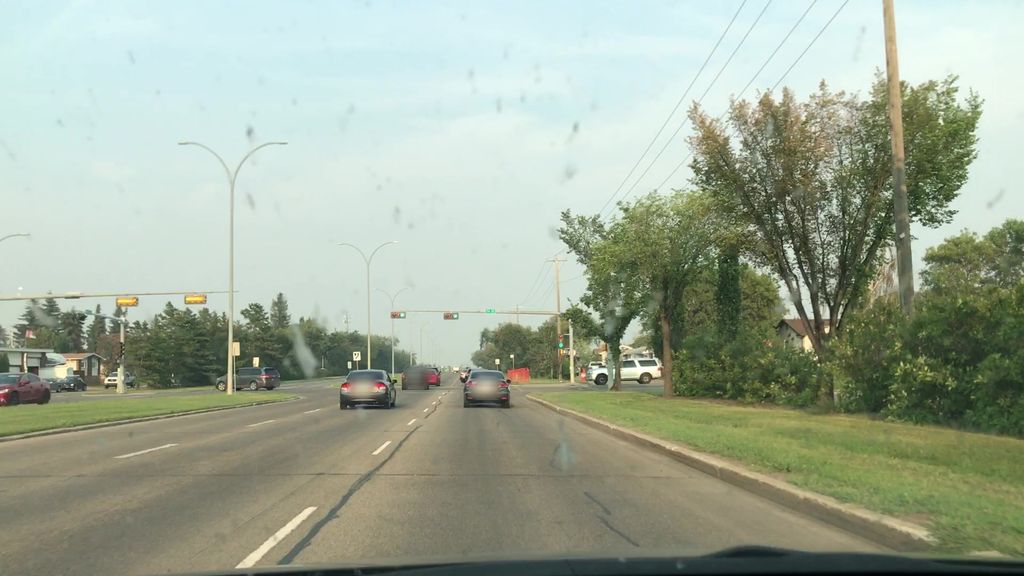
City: edmonton